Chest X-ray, PA view. Patient: 40 years old, sex M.
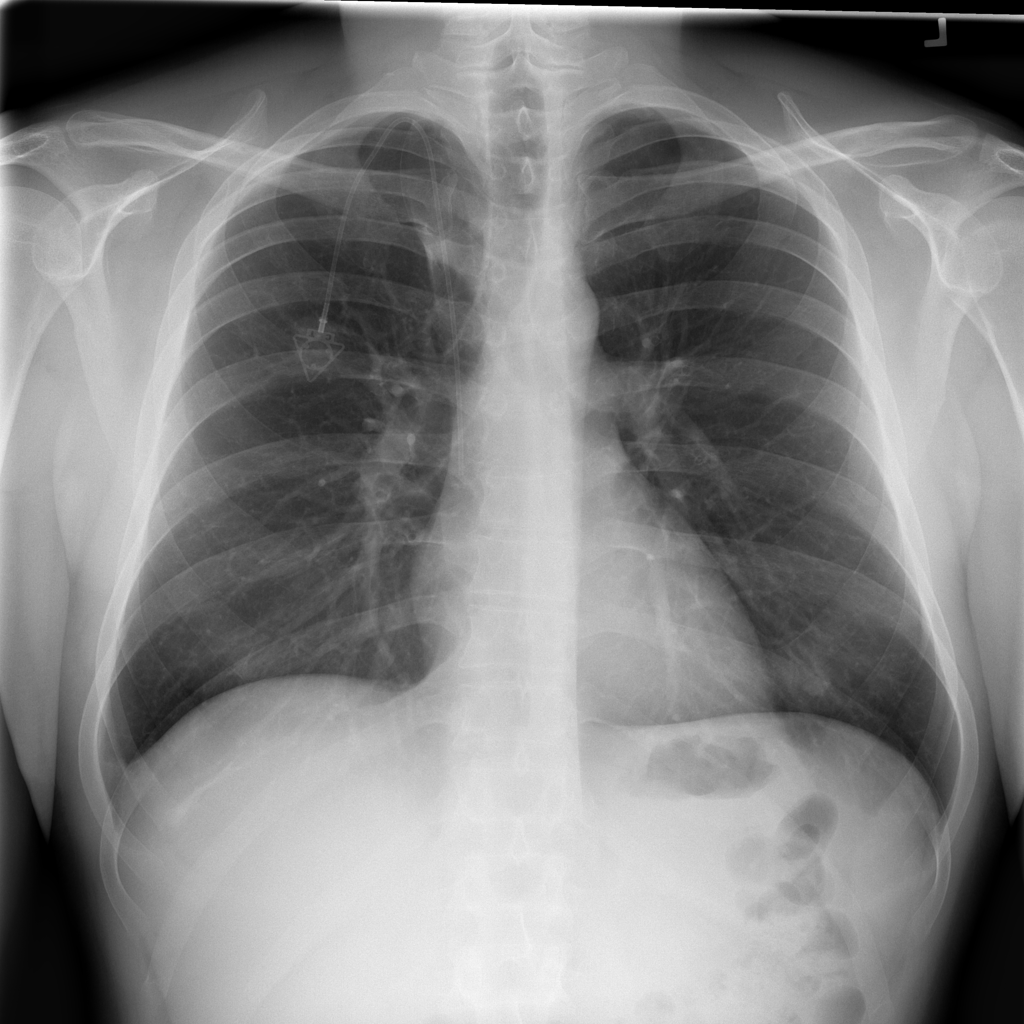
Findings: Infiltration, Nodule